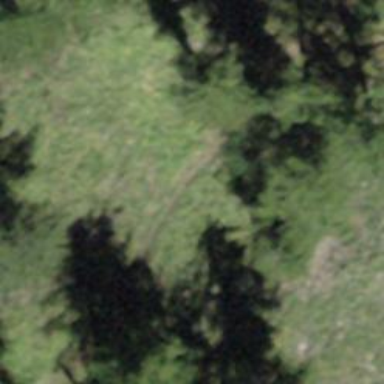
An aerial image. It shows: Steep path on the ground.